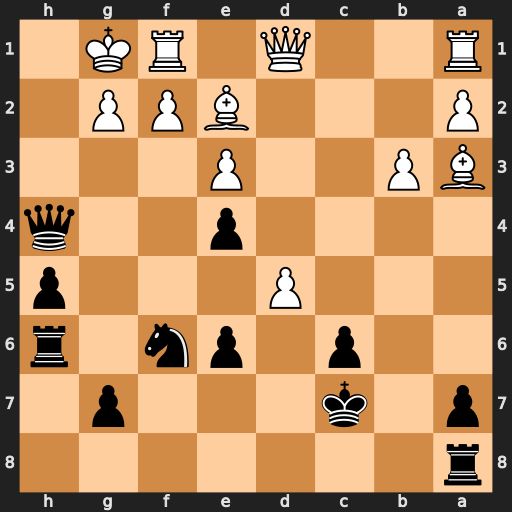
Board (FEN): r7/p1k3p1/2p1pn1r/3P3p/4p2q/BP2P3/P3BPP1/R2Q1RK1
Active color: b
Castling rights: -
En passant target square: -
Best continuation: Ng4 Bd6+ Kxd6 dxc6+ Ke5 f4+ Kf6 Bxg4 hxg4 c7 Kg6 f5+ Kh7